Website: macys
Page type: delivery-shipping
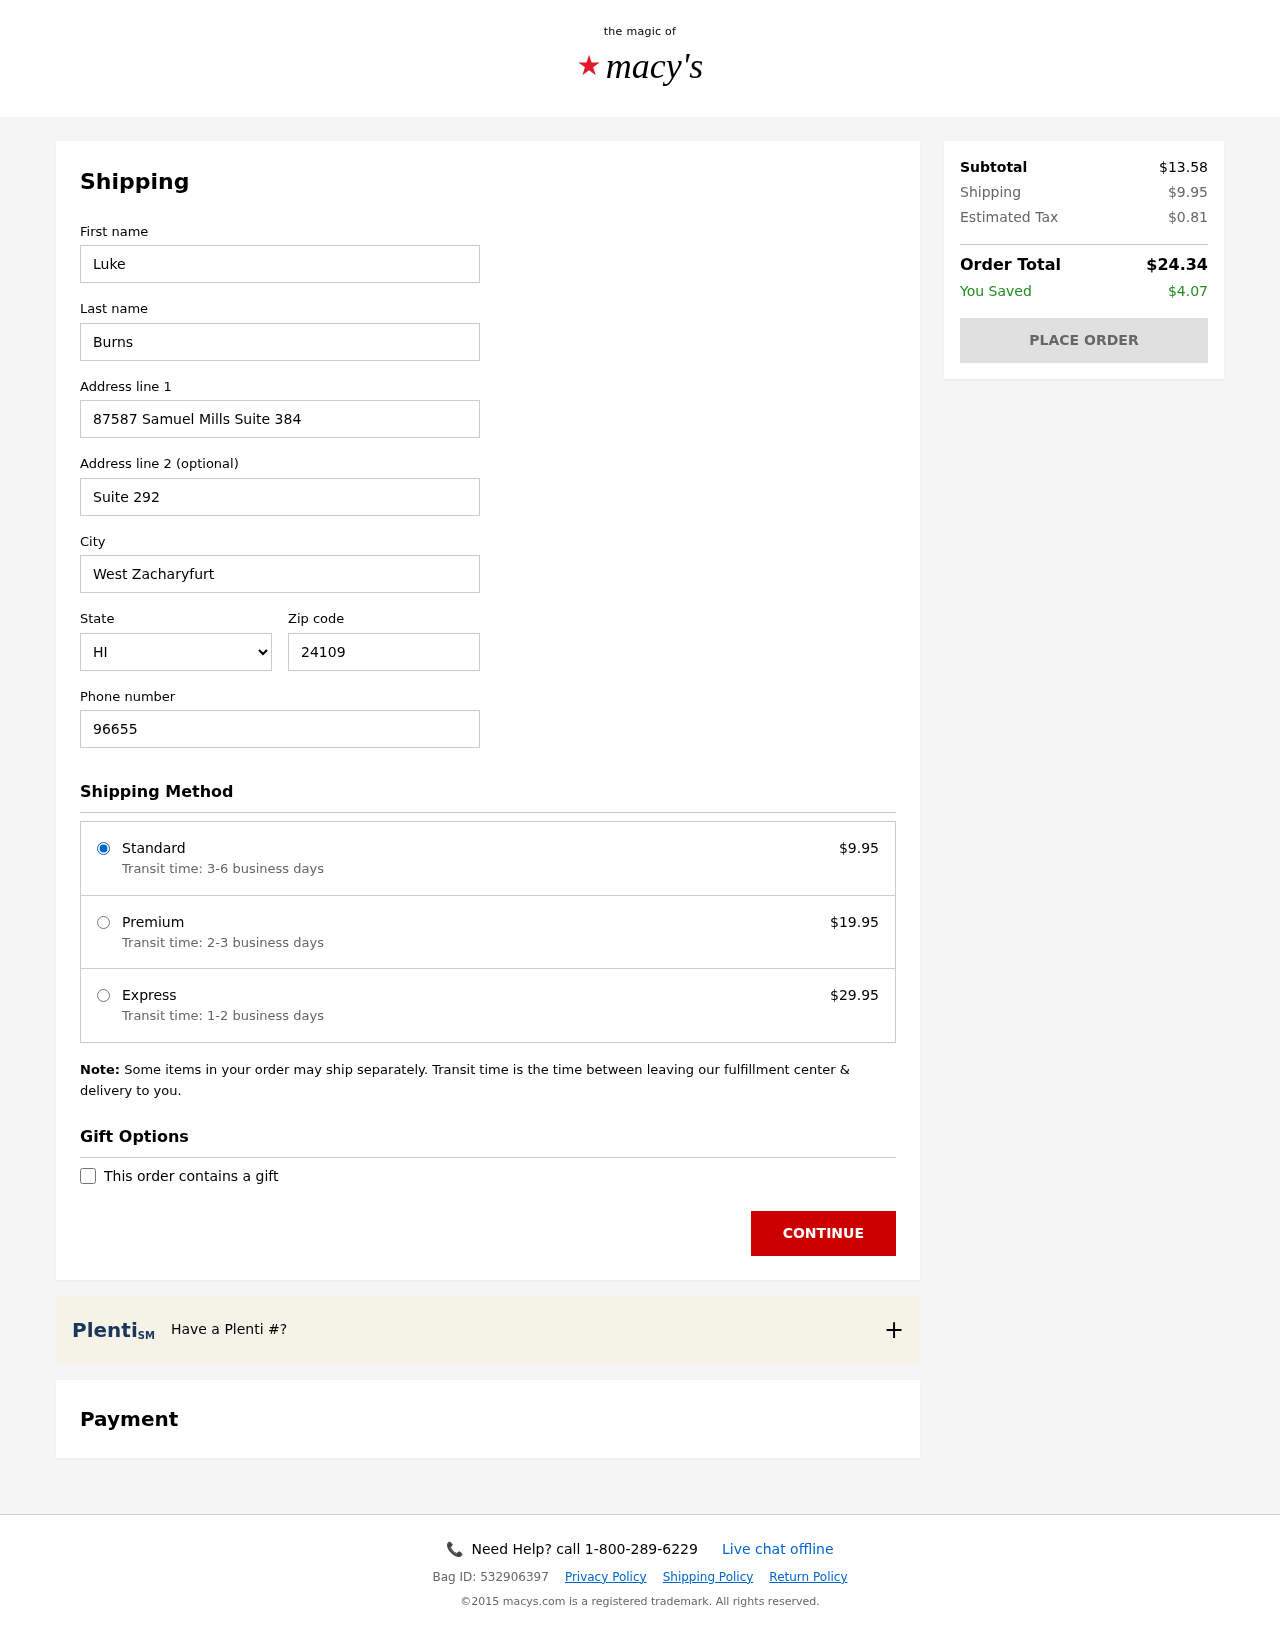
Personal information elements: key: PII_CITY
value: West Zacharyfurt
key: PII_FIRSTNAME
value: Luke
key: PII_LASTNAME
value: Burns
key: PII_PHONE
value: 9665510333
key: PII_POSTCODE
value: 24109
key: PII_STATE_ABBR
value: HI
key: PII_STREET
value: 87587 Samuel Mills Suite 384
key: PII_STREET2
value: Suite 292
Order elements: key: ORDER_SHIPPING_COST
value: $9.95
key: ORDER_SHIPPING_PREMIUM
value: $19.95
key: ORDER_SHIPPING_EXPRESS
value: $29.95
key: ORDER_SUBTOTAL
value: $13.58
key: ORDER_TAX
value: $0.81
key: ORDER_TOTAL
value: $24.34
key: ORDER_SAVINGS
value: $4.07